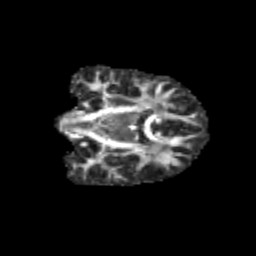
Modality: FA
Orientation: coronal
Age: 10
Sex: male
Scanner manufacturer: siemens
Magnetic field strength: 3 T
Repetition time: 3.8 s
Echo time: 0.07 s